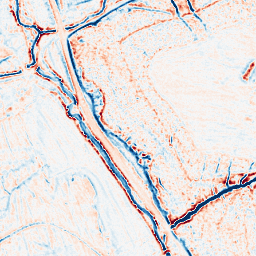
Category: edge_preserving
Decomposition family: bilateral
Decomposition parameters: d: 9
sigma_color: 25
sigma_space: 150
Upsampling method: linear_exact
Upsampling parameters: scale: 8
Upsampling scale: 8